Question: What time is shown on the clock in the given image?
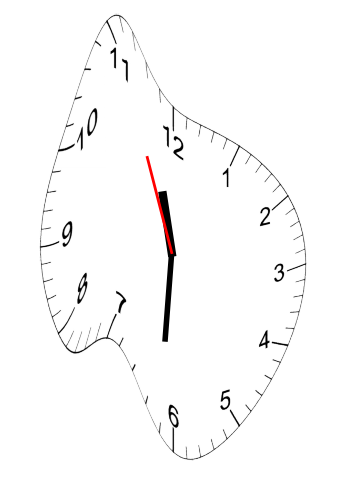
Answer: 11:30:56